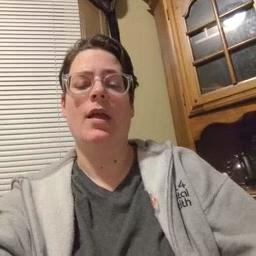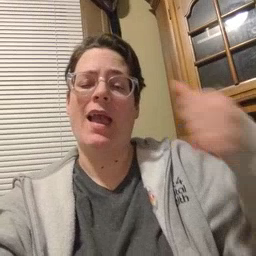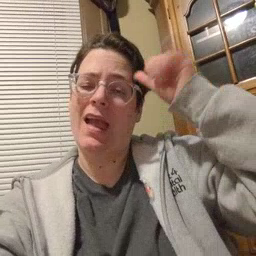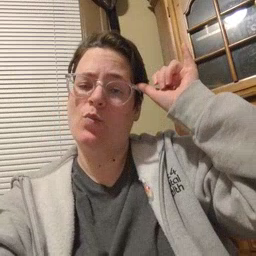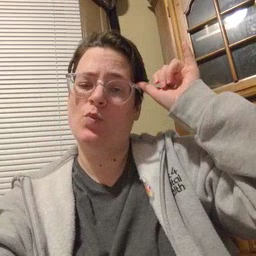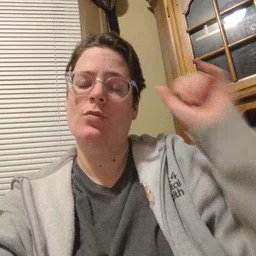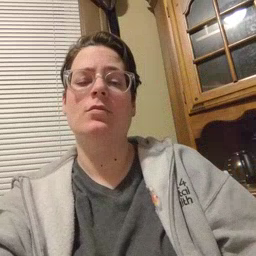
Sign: cow